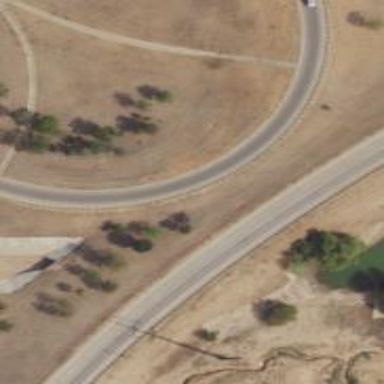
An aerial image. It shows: Secondary link road.